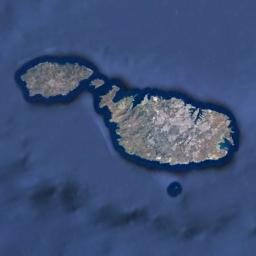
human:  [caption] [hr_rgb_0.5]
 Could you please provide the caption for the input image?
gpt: The water around the island is blue .

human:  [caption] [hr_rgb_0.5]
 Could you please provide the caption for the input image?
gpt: Irregularly shaped islands are surrounded by blue sea water, And the islands are green and yellow-brown .

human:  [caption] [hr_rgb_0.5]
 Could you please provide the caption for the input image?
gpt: The two connected islands with rugged terrain are surrounded by light blue waters .

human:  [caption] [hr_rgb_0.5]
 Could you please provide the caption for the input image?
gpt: There are bare land on the island in a blue sea .

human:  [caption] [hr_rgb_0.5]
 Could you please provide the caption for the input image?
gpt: The land on the island is uneven .